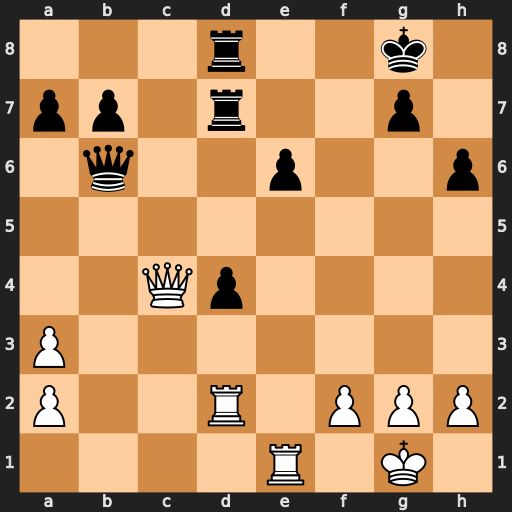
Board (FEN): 3r2k1/pp1r2p1/1q2p2p/8/2Qp4/P7/P2R1PPP/4R1K1
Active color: w
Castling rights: -
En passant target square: -
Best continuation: Rxe6 Qxe6 Qxe6+